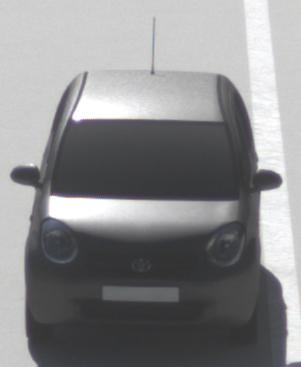
Make: Toyota
Model: Passo
Detailed model: Toyota Passo X Yururi
Model produced from: 2010
Model produced until: 2016
Doors: 5
Color: gray
Road condition: dry road
Daytime: morning or afternoon
Contrast: high contrast